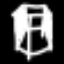
Label: octagon